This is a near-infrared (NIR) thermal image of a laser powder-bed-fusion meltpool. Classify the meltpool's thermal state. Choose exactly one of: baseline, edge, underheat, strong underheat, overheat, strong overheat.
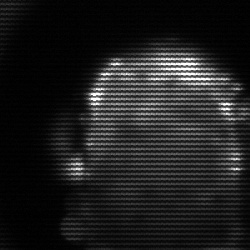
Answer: baseline